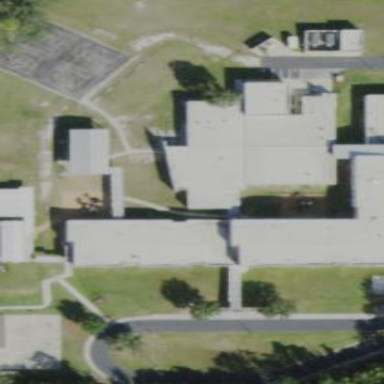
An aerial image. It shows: School building.